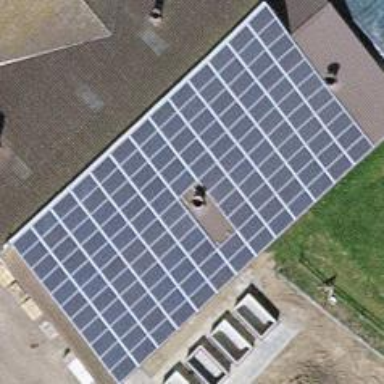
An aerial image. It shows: Solar power generator.